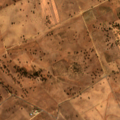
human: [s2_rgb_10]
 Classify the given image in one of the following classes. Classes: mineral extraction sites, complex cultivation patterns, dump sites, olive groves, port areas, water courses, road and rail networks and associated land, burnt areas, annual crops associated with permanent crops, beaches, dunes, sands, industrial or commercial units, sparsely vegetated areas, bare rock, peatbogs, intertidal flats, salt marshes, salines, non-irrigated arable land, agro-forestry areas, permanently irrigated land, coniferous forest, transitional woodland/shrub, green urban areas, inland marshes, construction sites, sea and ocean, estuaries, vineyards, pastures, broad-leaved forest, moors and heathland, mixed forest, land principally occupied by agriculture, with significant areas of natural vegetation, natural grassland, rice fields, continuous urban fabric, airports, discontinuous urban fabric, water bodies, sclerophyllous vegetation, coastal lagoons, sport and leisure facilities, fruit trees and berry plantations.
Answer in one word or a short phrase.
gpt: non-irrigated arable land, pastures, complex cultivation patterns